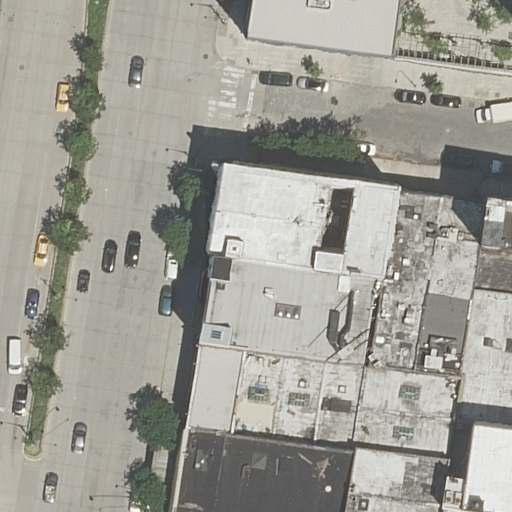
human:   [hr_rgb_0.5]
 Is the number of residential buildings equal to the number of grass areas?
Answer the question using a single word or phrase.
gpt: no

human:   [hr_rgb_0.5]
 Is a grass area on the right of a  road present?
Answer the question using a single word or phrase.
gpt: yes

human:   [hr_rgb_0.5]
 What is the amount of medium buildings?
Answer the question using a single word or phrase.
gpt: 6

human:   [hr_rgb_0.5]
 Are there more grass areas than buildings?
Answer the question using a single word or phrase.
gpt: no

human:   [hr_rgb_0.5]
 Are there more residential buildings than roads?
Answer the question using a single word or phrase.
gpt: yes

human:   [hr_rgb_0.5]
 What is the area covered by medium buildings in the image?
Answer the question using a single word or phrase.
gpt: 1578m2

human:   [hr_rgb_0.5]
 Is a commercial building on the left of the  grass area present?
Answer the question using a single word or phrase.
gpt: no

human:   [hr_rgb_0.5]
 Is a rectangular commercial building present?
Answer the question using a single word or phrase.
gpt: no

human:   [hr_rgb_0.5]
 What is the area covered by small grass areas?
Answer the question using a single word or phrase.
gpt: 0m2

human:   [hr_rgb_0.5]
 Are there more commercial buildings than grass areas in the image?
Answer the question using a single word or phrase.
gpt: no

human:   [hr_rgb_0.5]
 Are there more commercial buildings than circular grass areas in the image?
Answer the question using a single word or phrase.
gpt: no

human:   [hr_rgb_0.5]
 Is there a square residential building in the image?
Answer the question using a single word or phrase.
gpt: no

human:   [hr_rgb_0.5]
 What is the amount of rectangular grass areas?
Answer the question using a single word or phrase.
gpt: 1

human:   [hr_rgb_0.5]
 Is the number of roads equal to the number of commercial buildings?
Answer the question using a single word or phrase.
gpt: no

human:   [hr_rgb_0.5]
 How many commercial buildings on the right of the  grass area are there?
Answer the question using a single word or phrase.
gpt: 0

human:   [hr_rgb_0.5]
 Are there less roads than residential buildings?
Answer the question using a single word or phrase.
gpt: yes

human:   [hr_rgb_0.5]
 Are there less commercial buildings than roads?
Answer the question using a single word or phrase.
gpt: yes

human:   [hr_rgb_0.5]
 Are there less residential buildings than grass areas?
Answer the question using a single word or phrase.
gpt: no

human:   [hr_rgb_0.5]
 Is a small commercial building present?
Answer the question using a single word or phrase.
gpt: no

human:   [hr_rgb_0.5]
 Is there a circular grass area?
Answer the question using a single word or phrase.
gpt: no

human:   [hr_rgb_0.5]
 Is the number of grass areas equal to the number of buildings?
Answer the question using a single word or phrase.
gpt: no

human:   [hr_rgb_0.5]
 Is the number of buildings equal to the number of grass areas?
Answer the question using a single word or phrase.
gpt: no

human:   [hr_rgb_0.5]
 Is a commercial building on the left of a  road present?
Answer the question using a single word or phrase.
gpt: no

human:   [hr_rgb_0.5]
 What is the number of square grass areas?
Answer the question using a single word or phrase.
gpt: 0

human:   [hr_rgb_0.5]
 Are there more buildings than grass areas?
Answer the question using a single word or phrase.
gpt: yes

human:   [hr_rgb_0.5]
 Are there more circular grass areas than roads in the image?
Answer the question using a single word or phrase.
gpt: no

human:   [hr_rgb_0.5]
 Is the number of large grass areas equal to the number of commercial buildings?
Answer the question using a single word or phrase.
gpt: yes

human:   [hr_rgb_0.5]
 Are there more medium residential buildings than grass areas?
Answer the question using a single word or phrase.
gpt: yes

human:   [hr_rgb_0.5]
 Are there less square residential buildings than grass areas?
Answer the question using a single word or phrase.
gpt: yes

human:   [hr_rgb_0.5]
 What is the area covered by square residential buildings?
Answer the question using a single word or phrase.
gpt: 0m2

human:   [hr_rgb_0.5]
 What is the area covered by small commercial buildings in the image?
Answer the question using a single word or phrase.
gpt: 0m2

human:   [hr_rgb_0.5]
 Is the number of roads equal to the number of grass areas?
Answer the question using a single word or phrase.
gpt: no

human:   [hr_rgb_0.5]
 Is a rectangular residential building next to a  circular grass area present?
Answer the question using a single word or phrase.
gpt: no

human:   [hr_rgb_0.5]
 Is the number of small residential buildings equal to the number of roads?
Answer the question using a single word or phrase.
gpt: no

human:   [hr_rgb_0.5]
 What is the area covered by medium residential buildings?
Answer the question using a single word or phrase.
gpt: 1578m2

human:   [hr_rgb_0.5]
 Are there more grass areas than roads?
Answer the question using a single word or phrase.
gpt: no